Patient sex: F
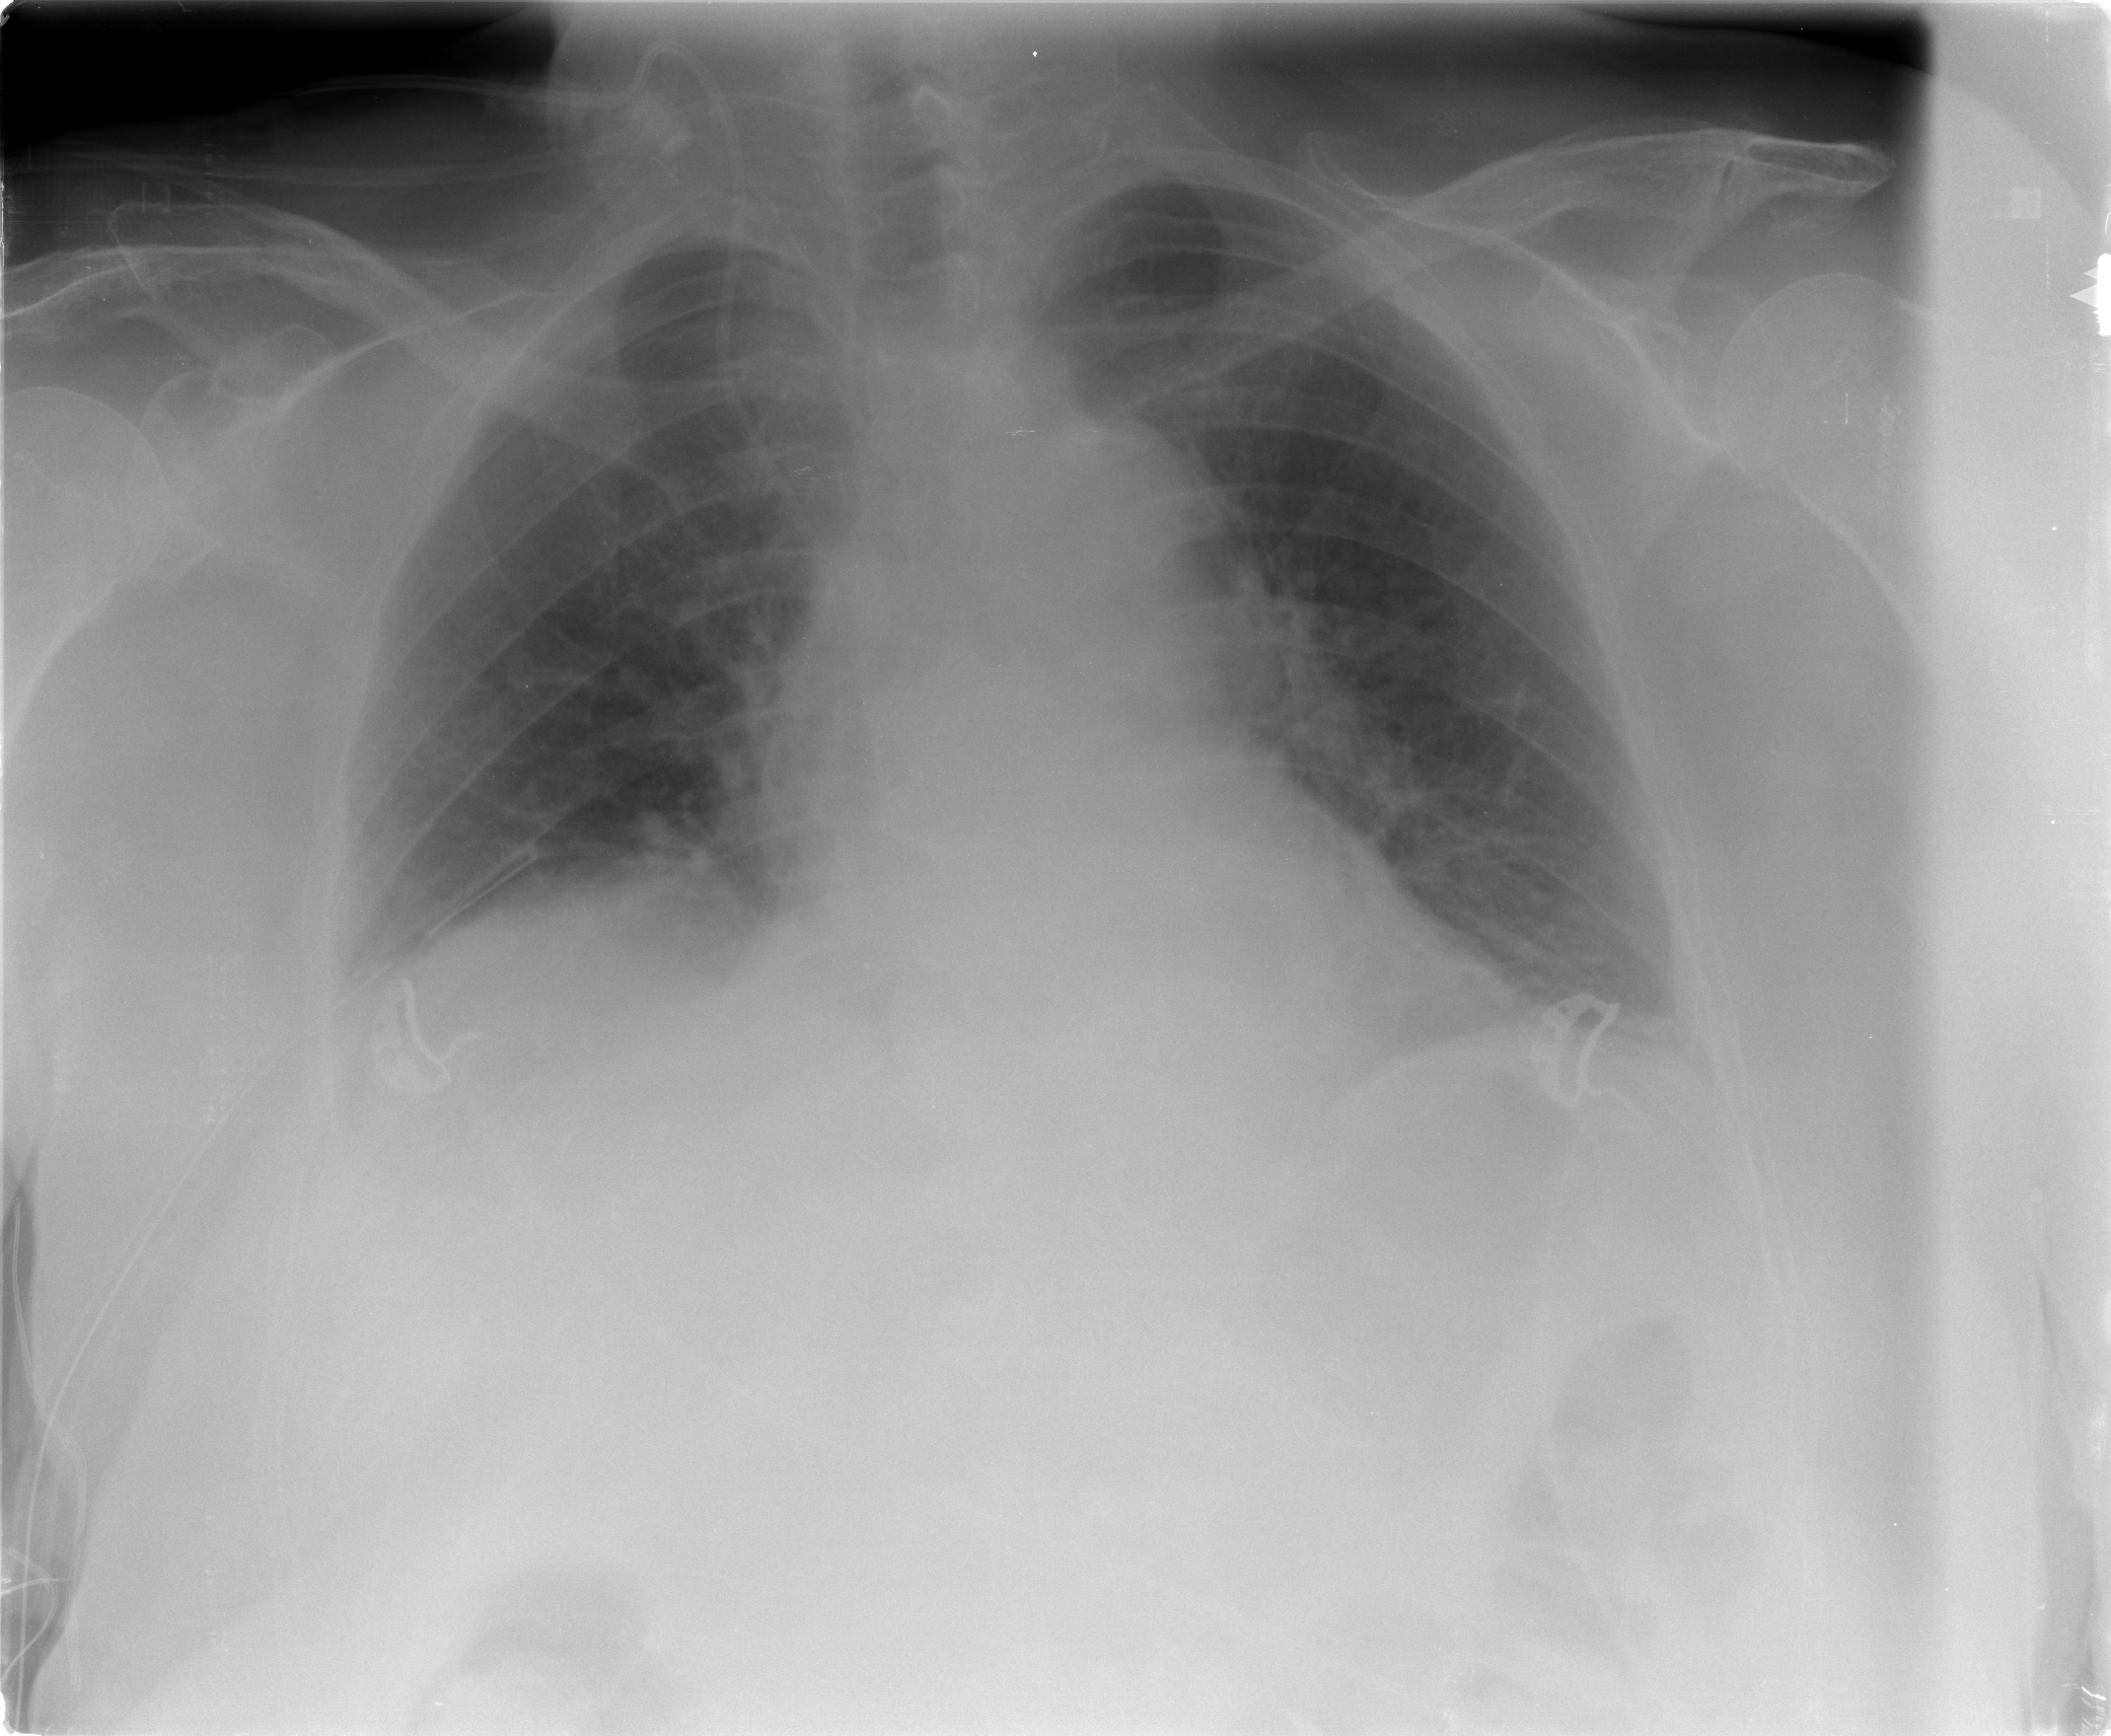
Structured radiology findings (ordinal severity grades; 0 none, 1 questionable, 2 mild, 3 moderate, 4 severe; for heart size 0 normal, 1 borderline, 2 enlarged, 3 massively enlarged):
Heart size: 0
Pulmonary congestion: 0
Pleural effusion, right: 1
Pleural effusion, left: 1
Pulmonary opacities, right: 0
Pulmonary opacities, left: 0
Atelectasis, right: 0
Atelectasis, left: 1